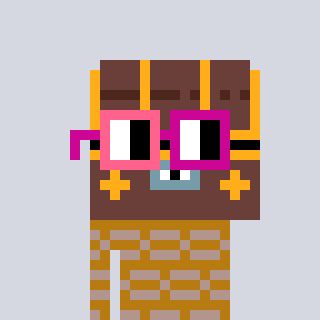
a pixel art character with square pink and red glasses, a treasure chest-shaped head and a gold-colored body on a cool background